Field crop: tomato
Growth stage: 2
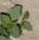
Species: solanum